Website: slack
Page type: review-order
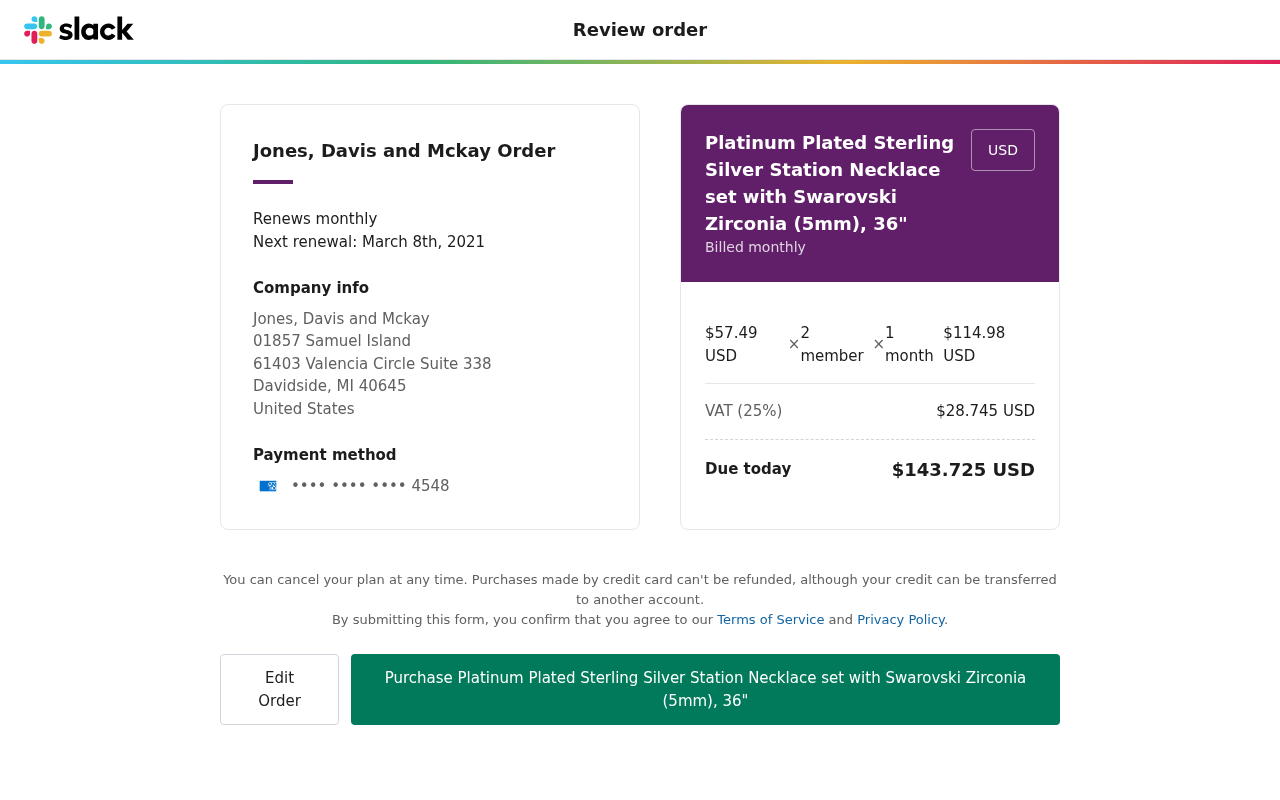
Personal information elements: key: PII_CARD_LAST4
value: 4548
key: PII_CITY_STATE_ZIP
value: Davidside, MI 40645
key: PII_COMPANY
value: Jones, Davis and Mckay
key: PII_COUNTRY
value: United States
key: PII_STREET
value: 01857 Samuel Island
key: PII_STREET2
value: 61403 Valencia Circle Suite 338
Product elements: key: PRODUCT1_NAME
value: Platinum Plated Sterling Silver Station Necklace set with Swarovski Zirconia (5mm), 36"
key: PRODUCT1_PRICE
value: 57.49
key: PRODUCT1_QUANTITY
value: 2
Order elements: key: ORDER_RENEWAL_DATE
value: March 8th, 2021
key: ORDER_SUBTOTAL
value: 114.98
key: ORDER_TAX
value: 28.745
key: ORDER_TOTAL
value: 143.725